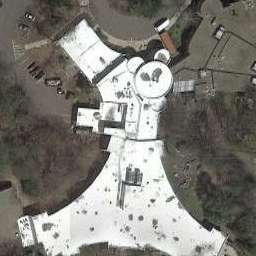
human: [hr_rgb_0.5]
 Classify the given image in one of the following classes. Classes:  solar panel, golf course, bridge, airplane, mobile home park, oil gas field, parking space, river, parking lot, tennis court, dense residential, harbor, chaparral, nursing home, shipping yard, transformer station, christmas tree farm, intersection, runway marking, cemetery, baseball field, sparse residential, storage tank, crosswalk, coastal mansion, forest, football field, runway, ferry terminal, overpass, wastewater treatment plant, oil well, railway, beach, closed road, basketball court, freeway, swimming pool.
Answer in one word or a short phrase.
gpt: nursing home